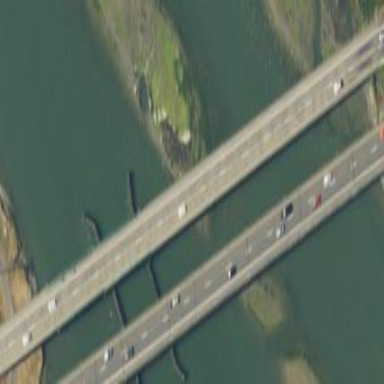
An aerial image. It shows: Man-made bridge.